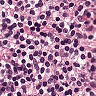
Metastatic tissue present: no